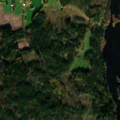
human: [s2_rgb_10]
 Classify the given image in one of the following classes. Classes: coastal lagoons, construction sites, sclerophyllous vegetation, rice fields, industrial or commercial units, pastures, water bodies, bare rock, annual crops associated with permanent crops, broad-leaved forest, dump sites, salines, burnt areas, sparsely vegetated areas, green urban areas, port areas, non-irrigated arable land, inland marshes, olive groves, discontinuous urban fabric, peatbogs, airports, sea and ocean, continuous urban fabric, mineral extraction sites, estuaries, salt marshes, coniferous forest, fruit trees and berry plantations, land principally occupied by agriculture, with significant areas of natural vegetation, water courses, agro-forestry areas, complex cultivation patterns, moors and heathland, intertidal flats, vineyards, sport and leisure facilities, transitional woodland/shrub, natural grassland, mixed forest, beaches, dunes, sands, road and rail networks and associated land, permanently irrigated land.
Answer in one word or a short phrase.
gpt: non-irrigated arable land, coniferous forest, mixed forest, transitional woodland/shrub, water bodies